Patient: sex M, age 60
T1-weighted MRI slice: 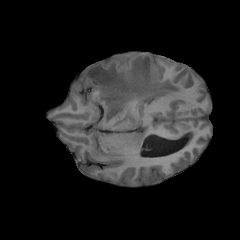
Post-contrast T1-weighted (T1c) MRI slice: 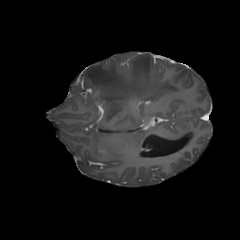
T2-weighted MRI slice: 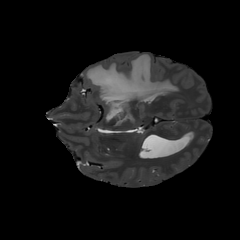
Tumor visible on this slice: yes
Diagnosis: Glioblastoma, IDH-wildtype
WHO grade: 4